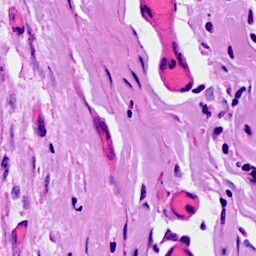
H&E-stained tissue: Breast